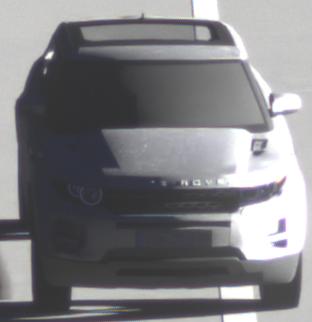
Make: Land Rover
Model: Range Rover Evoque 2.0 Si4
Detailed model: Range Rover Evoque (I)
Model produced from: 2011/08
Model produced until: 2013/11
Doors: 5
Color: white
Road condition: dry road
Daytime: sunrise or sunset
Contrast: high contrast